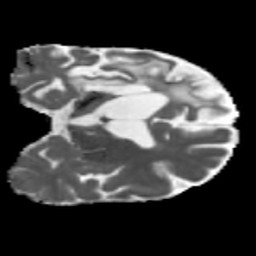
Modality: MD
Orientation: coronal
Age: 56
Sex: male
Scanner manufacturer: siemens
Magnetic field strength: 3 T
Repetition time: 5.47 s
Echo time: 0.0854 s